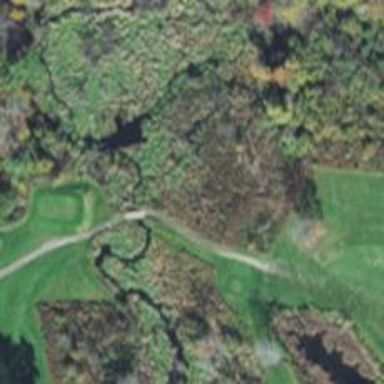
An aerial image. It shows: Service road designated as golf cart path.